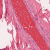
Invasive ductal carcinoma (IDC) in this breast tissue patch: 0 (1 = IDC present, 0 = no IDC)